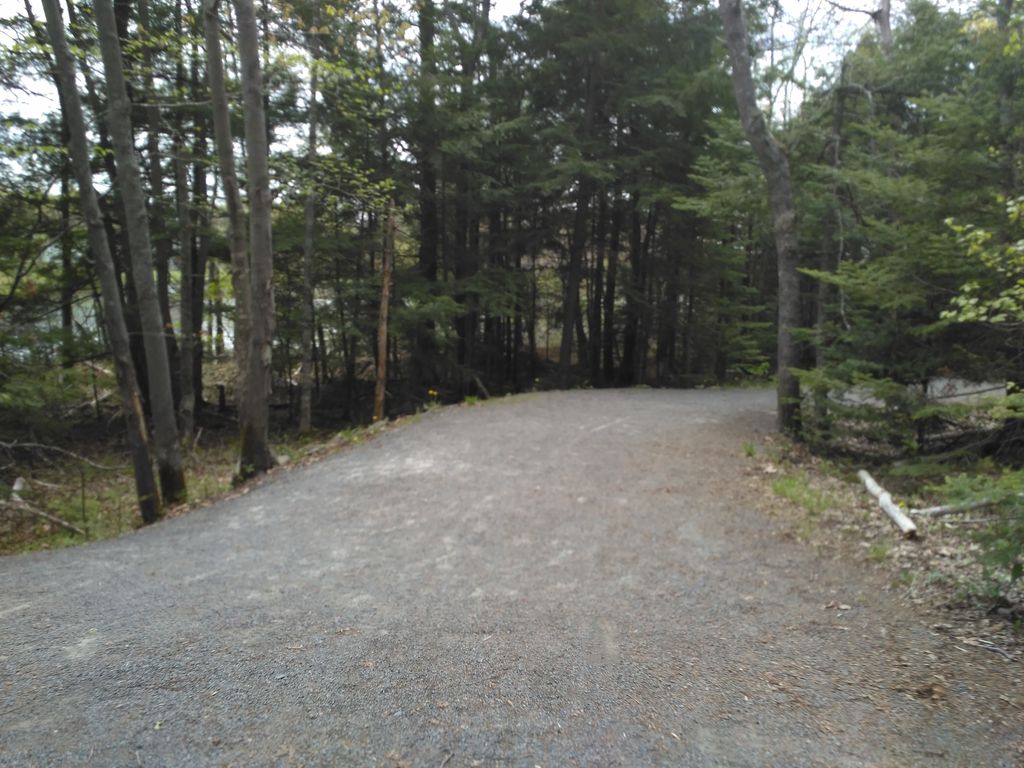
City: halifax